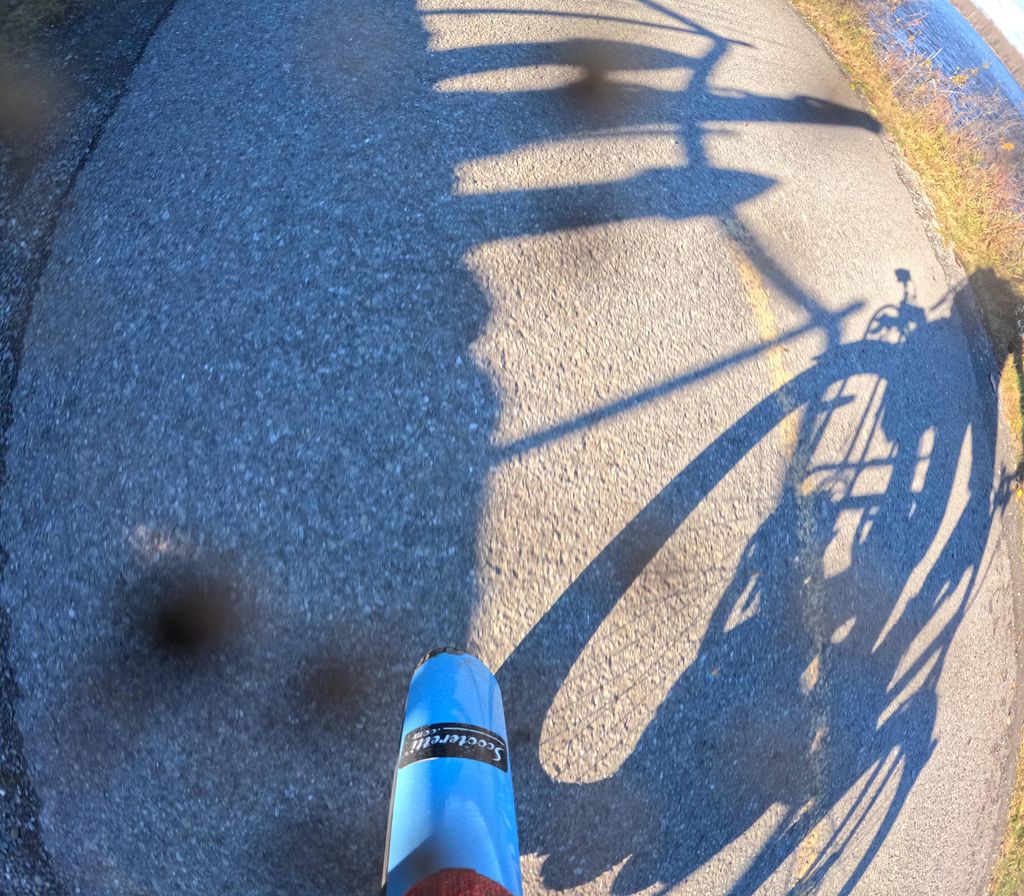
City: ottawa-gatineau